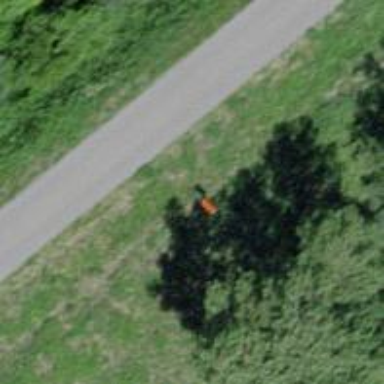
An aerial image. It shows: Pole supporting pipeline marker with roof cover.